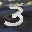
Label: 3